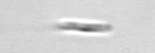
Label: Bacillariophyceae